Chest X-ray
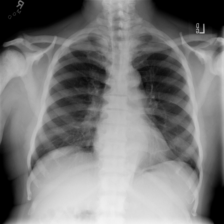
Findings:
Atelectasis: negative
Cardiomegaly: negative
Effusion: negative
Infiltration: negative
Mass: negative
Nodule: negative
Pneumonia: negative
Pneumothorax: negative
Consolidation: negative
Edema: negative
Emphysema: negative
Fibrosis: negative
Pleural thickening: negative
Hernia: negative